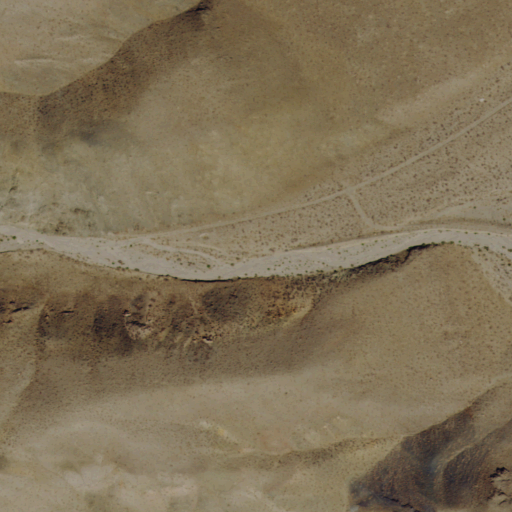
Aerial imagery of valley in Nevada named Reese River Canyon containing shrub and barren land